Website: lowes
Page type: account-selection
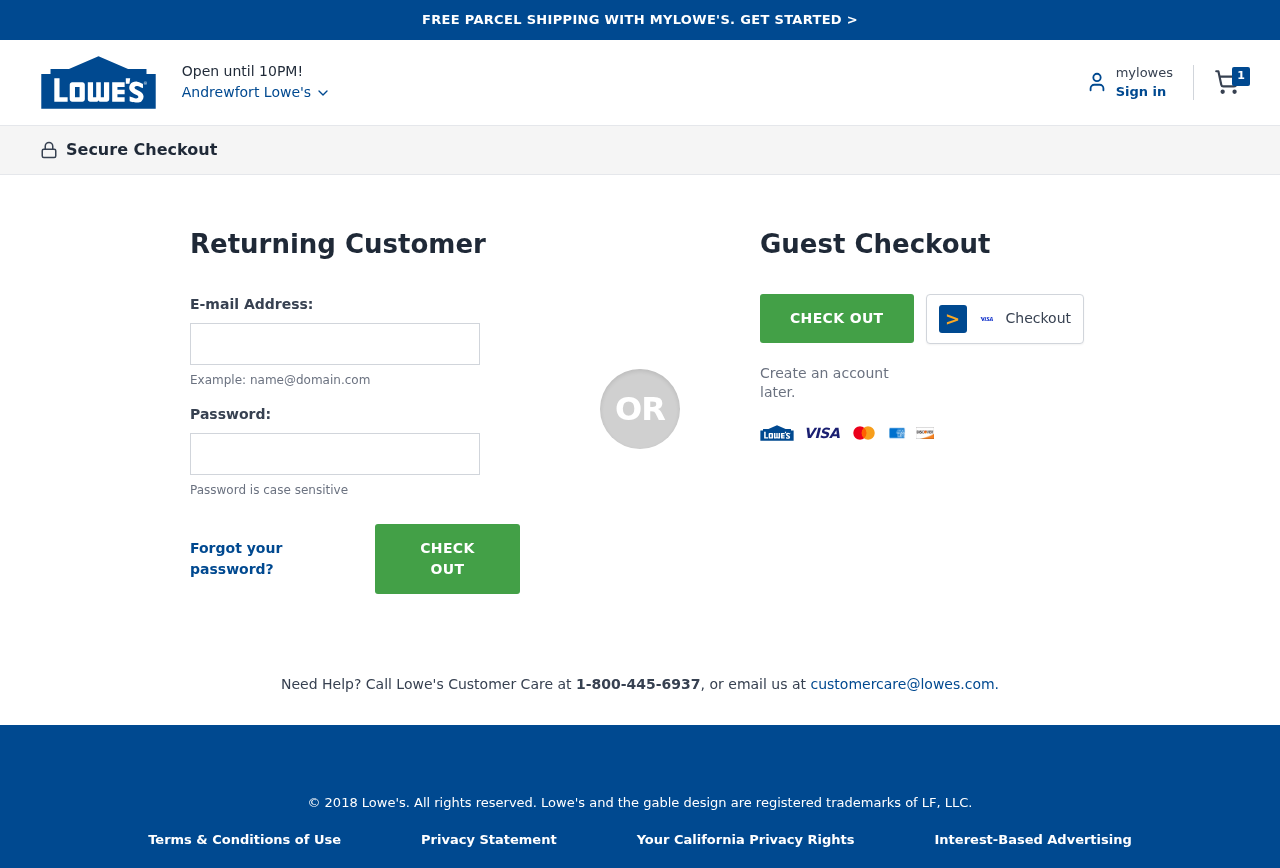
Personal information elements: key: PII_CITY
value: Andrewfort Lowe's
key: PII_LOGIN_USERNAME
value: jaime.dominguez
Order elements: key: ORDER_NUM_ITEMS
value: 1